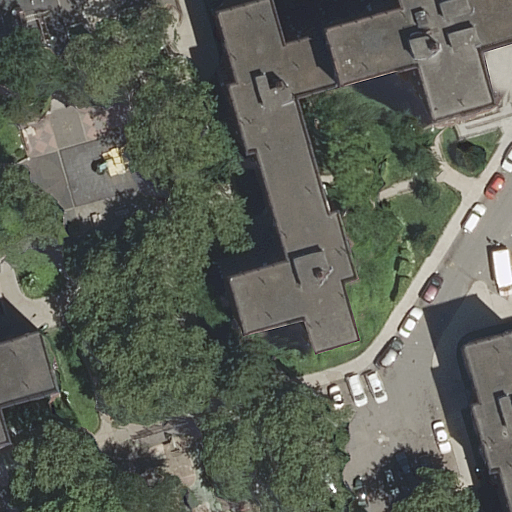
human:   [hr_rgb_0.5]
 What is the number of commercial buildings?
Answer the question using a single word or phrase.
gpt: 0

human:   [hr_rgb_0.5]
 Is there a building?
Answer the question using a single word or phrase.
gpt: yes

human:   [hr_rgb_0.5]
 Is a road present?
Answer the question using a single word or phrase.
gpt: yes

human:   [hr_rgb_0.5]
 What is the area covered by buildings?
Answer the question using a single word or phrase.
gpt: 2140m2

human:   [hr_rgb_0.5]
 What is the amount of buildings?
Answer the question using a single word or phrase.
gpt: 3

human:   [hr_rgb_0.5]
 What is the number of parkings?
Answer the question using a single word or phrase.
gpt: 2

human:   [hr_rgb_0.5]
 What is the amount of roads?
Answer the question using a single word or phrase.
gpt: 9

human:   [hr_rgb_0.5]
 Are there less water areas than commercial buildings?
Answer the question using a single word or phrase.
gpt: no

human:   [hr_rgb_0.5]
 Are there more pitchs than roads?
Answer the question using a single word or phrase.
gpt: no

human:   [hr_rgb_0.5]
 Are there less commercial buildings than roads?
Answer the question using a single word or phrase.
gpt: yes

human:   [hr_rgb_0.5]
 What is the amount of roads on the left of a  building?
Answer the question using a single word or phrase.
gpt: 9

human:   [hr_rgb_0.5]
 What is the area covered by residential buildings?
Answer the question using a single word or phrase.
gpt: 2140m2

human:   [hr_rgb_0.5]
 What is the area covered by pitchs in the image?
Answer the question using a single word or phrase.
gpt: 211m2

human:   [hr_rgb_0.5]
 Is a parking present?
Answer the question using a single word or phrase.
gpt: yes

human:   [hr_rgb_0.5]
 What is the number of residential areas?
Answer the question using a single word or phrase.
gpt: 1

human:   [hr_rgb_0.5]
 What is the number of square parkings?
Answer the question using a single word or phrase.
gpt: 0

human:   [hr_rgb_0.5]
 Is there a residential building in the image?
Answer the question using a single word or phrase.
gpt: yes

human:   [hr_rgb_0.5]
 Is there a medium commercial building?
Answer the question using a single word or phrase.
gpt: no

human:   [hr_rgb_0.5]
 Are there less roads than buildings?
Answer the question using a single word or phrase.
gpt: no

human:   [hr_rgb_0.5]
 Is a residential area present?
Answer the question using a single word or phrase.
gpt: yes

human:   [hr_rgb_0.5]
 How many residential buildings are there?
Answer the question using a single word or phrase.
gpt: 3

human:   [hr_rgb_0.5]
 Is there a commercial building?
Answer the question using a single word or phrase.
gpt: no

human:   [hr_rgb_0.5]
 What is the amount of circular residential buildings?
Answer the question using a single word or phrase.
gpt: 0

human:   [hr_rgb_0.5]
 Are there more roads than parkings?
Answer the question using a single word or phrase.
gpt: yes

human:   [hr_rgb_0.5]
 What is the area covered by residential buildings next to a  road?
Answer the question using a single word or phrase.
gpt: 2140m2

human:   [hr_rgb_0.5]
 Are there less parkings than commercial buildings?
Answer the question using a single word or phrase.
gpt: no

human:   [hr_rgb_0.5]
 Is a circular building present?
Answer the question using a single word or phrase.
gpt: no

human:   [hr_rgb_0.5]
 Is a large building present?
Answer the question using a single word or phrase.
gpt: yes

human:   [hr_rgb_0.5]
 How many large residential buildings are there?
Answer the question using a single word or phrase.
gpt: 1

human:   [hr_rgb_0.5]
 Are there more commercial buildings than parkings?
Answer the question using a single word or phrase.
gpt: no

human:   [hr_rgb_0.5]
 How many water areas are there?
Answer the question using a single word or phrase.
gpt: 0

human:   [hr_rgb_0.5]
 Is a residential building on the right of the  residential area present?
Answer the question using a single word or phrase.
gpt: no

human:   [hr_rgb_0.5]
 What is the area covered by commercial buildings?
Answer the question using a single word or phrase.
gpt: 0m2

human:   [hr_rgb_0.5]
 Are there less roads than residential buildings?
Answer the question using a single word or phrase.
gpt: no

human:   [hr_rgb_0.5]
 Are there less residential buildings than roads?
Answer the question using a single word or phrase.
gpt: yes

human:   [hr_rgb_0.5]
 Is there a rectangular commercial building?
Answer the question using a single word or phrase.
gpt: no

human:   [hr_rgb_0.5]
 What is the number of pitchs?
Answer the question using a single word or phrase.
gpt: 1

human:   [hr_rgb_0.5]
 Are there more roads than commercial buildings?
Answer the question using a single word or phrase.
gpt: yes

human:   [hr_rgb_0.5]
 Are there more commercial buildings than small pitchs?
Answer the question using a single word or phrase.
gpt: no

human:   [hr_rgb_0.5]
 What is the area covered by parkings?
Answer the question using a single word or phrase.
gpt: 308m2

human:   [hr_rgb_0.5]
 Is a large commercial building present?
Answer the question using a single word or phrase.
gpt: no

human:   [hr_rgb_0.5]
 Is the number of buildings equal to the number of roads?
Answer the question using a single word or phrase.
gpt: no

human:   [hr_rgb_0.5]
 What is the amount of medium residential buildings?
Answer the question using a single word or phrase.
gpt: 1

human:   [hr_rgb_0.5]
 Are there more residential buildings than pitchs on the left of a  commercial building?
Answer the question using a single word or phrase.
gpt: yes

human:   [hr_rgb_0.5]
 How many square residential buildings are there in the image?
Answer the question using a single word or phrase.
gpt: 0

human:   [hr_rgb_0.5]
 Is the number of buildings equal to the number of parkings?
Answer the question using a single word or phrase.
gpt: no

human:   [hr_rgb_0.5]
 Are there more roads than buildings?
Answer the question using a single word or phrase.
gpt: yes

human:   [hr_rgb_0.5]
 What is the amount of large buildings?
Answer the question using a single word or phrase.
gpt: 1

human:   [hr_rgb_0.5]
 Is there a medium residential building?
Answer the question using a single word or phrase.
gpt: yes

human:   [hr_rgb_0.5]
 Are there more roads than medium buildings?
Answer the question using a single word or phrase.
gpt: yes

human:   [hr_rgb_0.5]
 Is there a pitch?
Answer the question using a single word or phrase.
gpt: yes

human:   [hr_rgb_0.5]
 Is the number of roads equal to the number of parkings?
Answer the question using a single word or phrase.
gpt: no

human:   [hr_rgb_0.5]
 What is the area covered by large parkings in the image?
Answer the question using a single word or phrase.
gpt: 0m2

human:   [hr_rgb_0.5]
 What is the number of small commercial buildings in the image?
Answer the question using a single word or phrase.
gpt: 0

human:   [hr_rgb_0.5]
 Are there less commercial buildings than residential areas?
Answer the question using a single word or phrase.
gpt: yes

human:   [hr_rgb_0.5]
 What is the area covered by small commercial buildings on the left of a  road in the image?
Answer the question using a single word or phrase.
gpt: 0m2

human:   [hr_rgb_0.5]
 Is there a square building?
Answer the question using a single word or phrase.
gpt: no

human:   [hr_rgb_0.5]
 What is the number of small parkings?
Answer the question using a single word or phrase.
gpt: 1

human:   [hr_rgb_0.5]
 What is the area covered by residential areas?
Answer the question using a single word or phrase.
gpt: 8560m2

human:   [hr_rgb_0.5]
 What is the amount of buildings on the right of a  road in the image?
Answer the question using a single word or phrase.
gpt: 2

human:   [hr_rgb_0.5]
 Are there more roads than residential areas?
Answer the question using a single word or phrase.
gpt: yes

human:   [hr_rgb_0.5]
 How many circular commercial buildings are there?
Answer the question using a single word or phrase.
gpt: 0

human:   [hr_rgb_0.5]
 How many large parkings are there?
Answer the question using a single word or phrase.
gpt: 0

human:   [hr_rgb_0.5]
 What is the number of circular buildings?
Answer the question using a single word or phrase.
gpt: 0